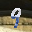
Label: 9